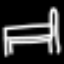
Label: bed